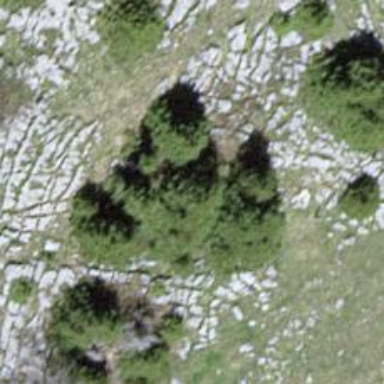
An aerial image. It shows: Needle-leaved tree in its natural environment.